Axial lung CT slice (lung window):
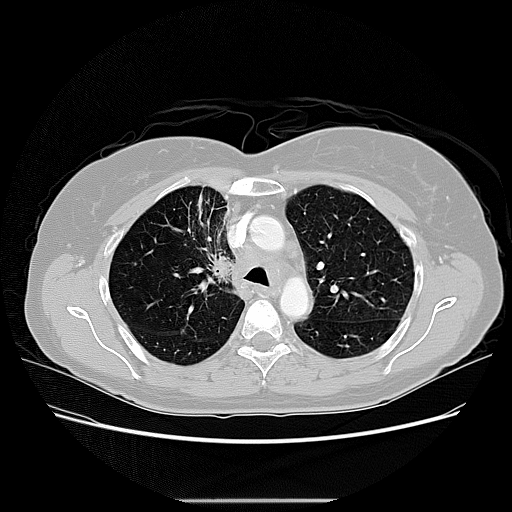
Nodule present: no